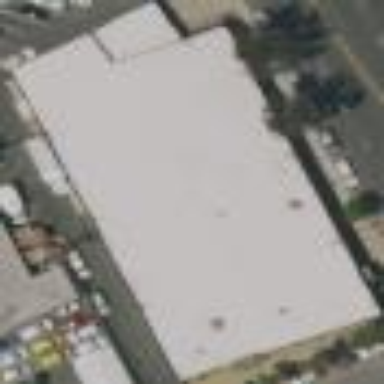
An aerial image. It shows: Commercial building.